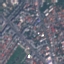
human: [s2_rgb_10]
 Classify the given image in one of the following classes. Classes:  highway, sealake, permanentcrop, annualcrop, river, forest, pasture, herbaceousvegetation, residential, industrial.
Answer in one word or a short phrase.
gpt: Residential